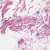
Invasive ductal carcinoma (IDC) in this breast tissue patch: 0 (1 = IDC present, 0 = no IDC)